Field crop: maize
Growth stage: 2
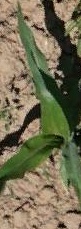
Species: maize